Question: Using the latest Azure, in the projects local development server option, the 'Use IIS WebServer' option is disabled. See the following screenshot:

However, on the Microsoft Docs, I found for <URL> just says: '5. Click Use IIS Web Server.'
Any details on why this wouldn't work properly or is not enabled?
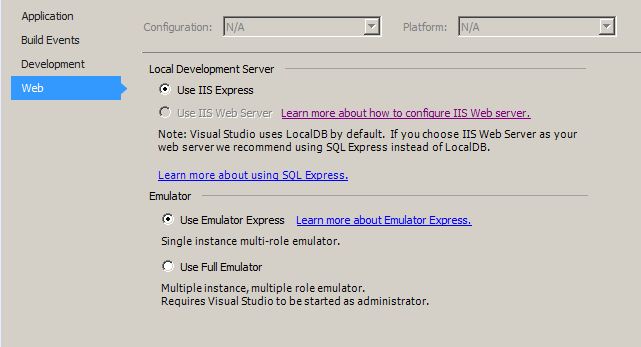
Answer: You should enable "Full Emulator" to unblock Full IIS option.